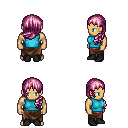
a pixel art fantasy rpg character, male body template, human, tanned skin, teal sleeveless shirt, robe skirt, pink left-swept hairstyle, black shoes, four views (front, back, left, right), 2x2 character sprite sheet, small pixel art, hard edges, no anti-aliasing